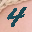
Label: 4